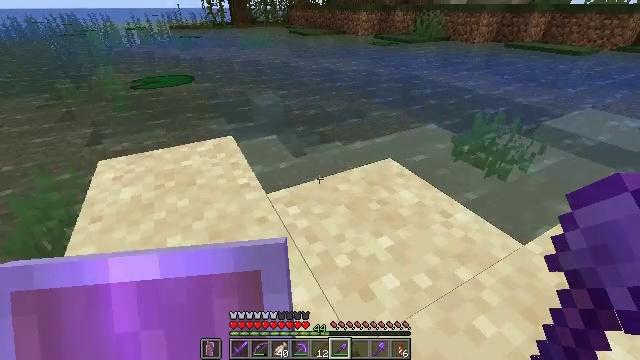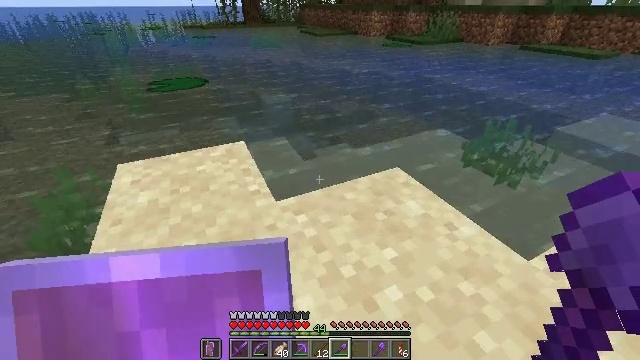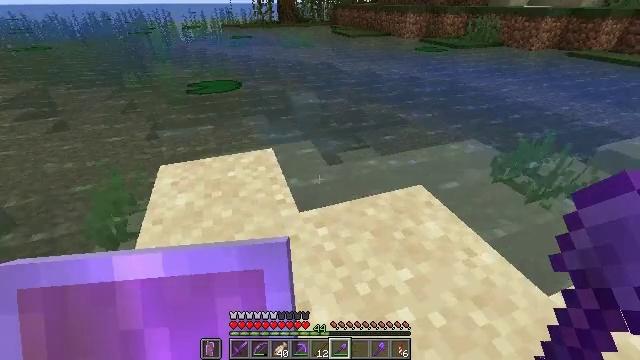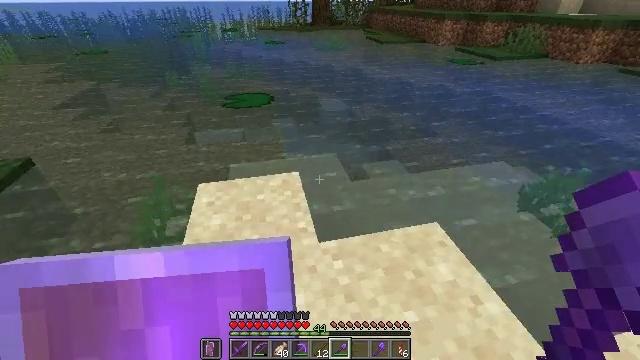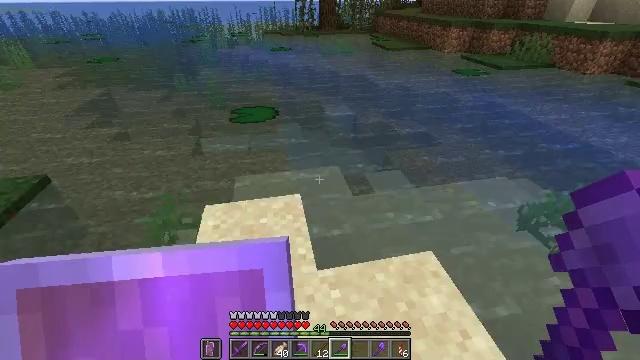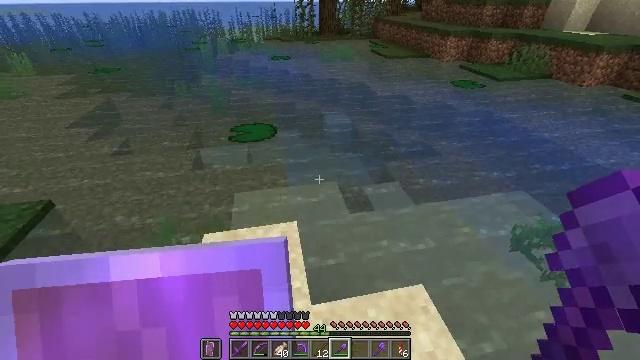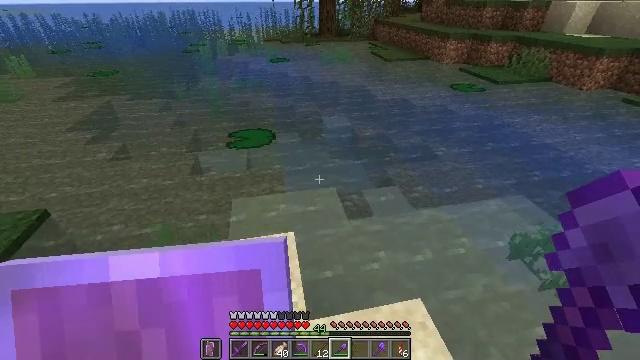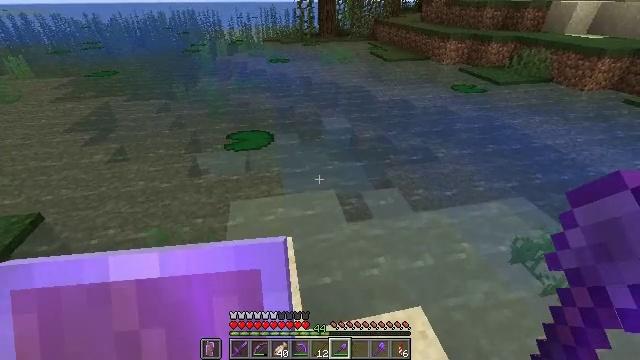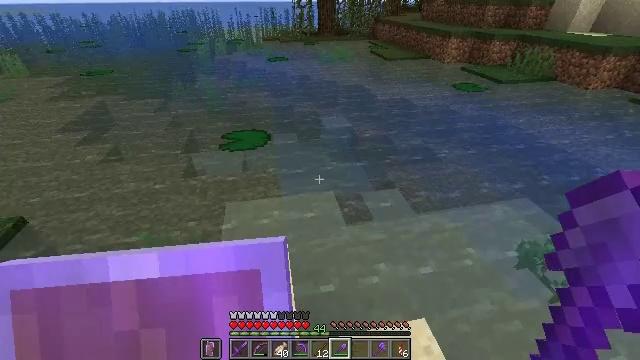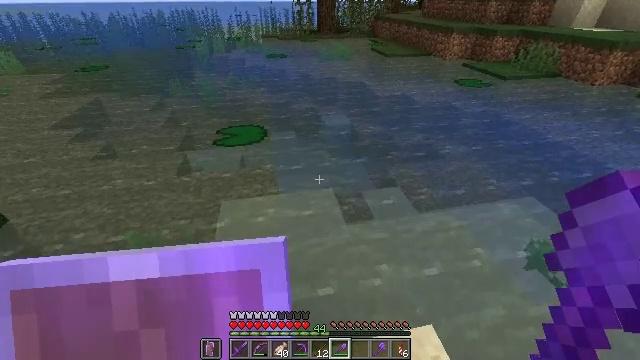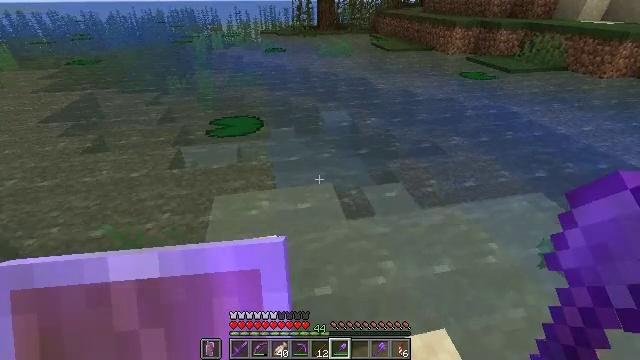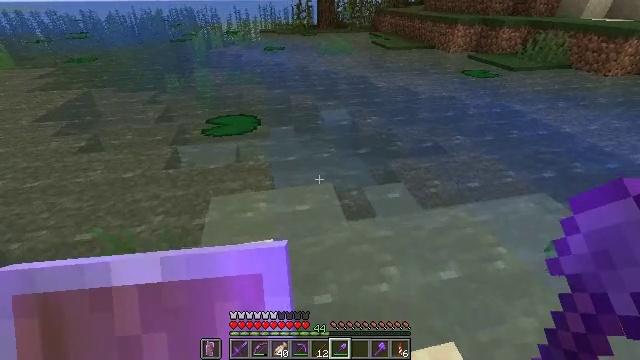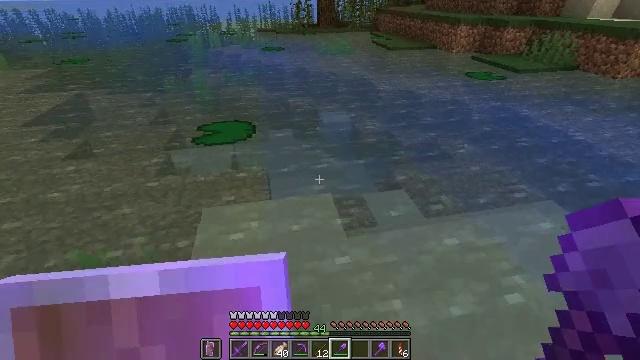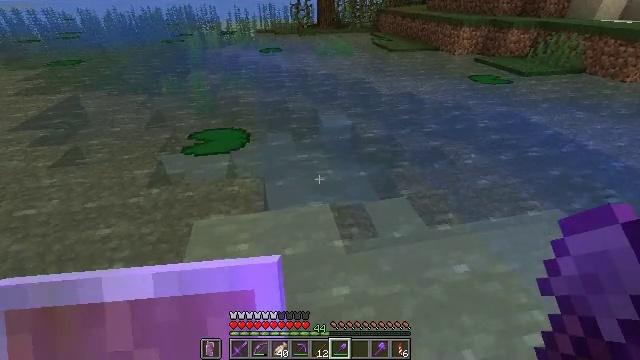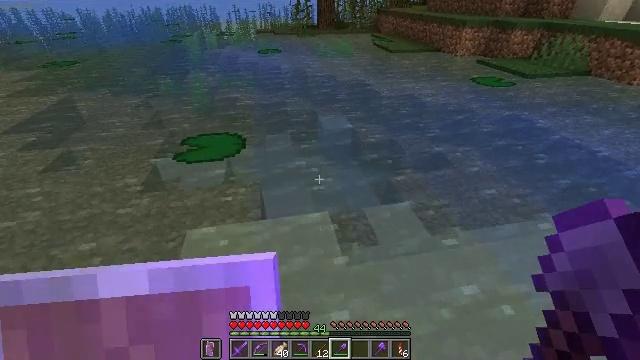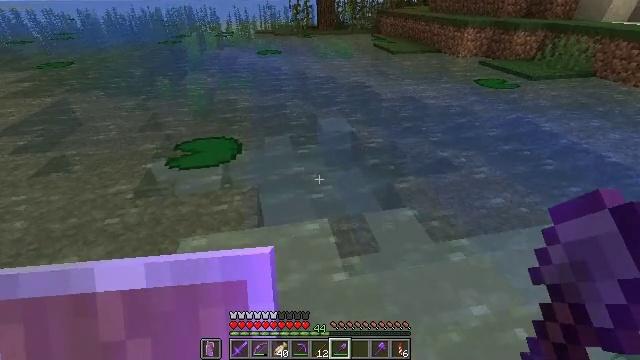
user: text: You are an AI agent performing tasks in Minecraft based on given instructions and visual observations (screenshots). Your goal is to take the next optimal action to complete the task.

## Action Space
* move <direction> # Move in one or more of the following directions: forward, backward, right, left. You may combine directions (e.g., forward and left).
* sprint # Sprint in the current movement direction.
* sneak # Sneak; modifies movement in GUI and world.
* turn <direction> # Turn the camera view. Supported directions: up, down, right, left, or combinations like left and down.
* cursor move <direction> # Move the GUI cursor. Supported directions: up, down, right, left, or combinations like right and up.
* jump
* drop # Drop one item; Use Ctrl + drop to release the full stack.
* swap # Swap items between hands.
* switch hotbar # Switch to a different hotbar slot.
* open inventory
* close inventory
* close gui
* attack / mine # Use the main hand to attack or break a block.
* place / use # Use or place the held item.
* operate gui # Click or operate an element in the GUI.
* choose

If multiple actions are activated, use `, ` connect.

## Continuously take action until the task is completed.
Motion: motion action
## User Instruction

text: Dig up clay found underwater.
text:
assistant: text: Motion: move forward, turn left
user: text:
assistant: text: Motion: move forward, turn left
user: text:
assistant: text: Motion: move forward, turn left
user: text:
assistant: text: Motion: move forward, turn left
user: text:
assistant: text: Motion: move forward
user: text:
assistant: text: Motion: move forward
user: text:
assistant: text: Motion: move forward
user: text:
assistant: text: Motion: move forward
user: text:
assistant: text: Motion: move forward
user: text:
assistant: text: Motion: move forward
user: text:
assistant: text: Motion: move forward
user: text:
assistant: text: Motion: move forward
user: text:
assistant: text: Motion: move forward
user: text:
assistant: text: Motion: move forward
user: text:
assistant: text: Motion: move forward
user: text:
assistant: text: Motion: move forward
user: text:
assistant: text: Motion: move forward
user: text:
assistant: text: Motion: move forward
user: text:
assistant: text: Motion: move forward
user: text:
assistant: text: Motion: move forward
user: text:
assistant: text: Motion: move forward
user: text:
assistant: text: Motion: move forward
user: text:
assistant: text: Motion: move forward
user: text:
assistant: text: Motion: move forward
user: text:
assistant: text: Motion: move forward
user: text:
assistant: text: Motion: move forward
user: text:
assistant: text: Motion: move forward
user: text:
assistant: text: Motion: move forward, turn right and up
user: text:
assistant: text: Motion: move forward, turn right and up
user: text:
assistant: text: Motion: move forward, turn up